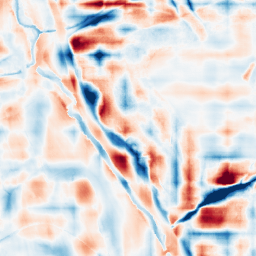
Category: wavelet
Decomposition family: wavelet_reverse_biorthogonal
Decomposition parameters: wavelet: rbio4.4
level: 5
Upsampling method: quintic
Upsampling parameters: scale: 4
Upsampling scale: 4